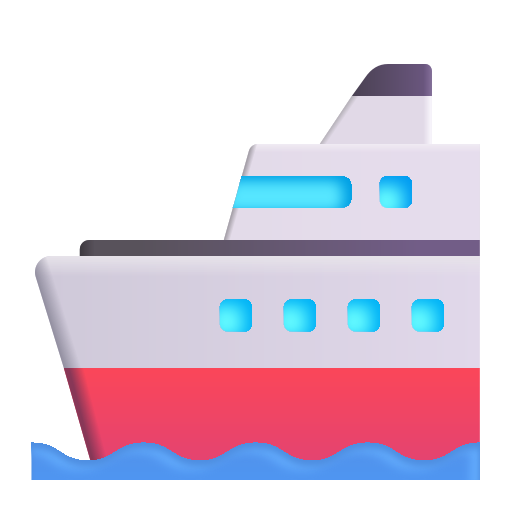
ship color